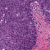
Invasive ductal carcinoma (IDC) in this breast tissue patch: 0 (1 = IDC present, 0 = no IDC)